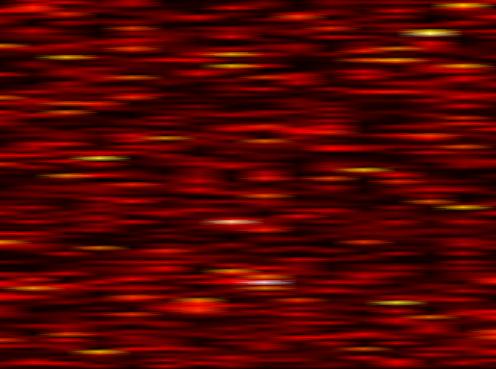
Label: FBMC